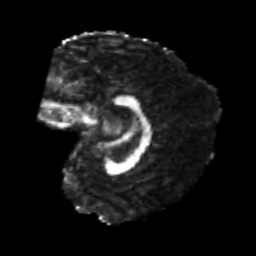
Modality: FA
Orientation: sagittal
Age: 23
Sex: female
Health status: healthy
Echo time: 0.074 s